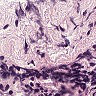
Metastatic tissue present: no